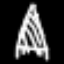
Label: The Eiffel Tower